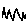
Label: zigzag